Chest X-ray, PA view. Patient: 32 years old, sex F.
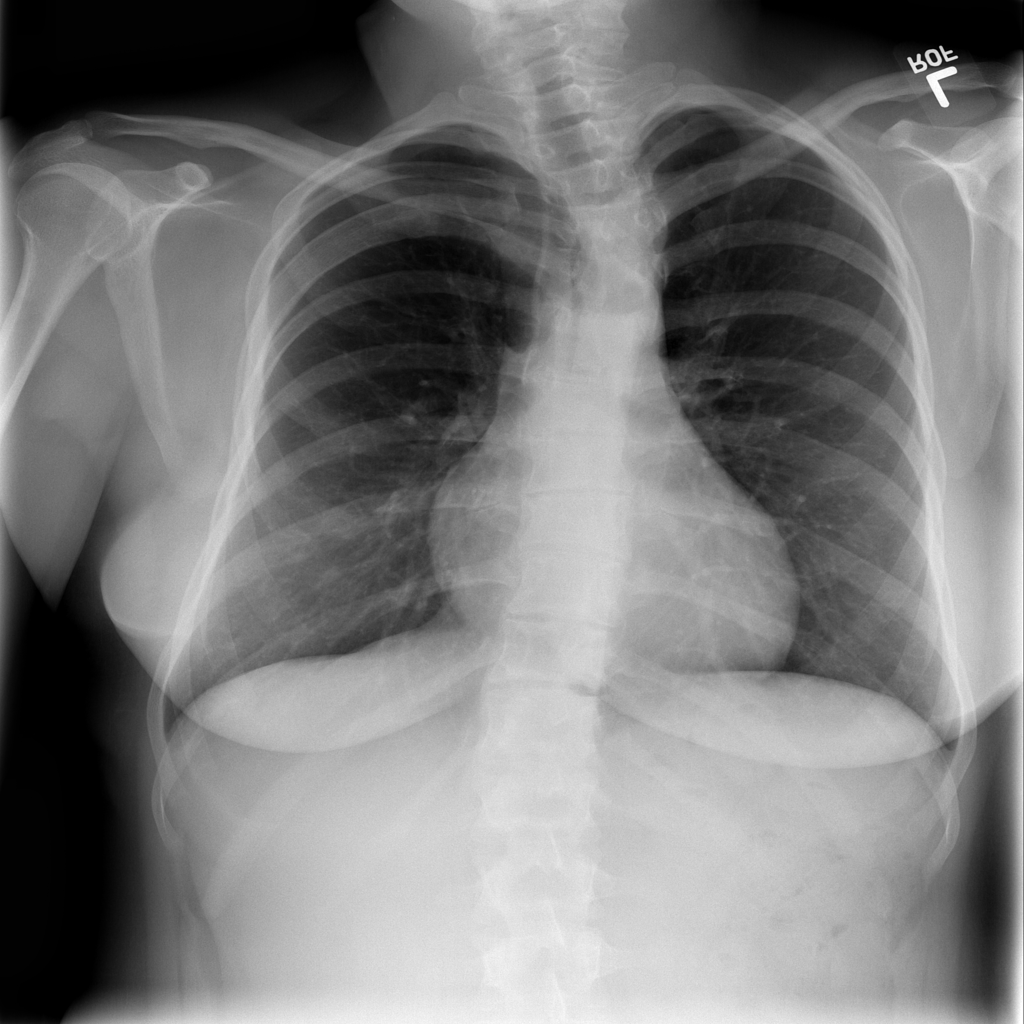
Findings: No Finding